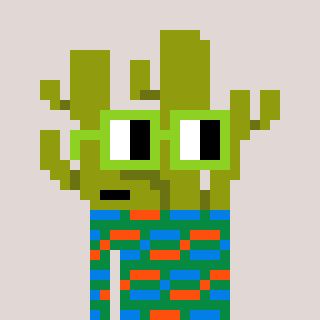
a pixel art character with square light green glasses, a cactus-shaped head and a green-colored body on a warm background